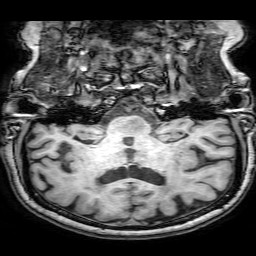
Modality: T1w
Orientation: sagittal
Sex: female
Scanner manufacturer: philips
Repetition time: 0.008228 s
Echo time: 0.0038 s